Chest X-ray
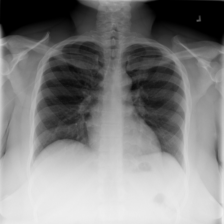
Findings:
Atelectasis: negative
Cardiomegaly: negative
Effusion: negative
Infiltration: negative
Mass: negative
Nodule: negative
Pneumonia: negative
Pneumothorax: negative
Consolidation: negative
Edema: negative
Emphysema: negative
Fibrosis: negative
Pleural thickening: negative
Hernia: negative